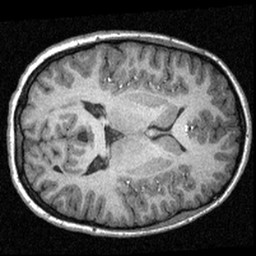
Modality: T1w
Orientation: axial
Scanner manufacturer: siemens
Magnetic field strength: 3 T
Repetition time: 1.57 s
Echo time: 0.00304 s